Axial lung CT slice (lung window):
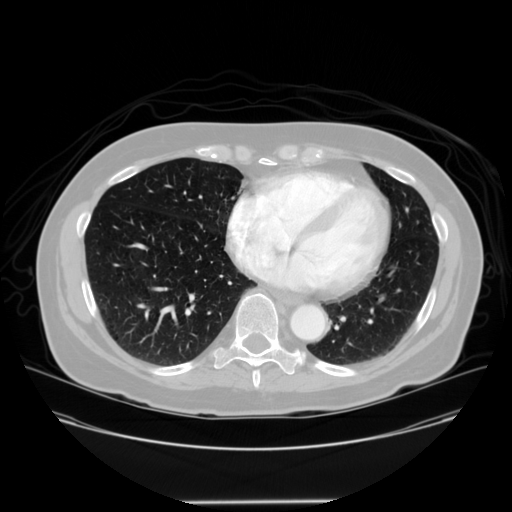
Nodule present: no